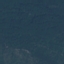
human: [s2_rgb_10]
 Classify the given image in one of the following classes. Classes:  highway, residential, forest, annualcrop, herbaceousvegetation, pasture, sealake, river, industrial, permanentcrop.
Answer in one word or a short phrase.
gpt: Forest